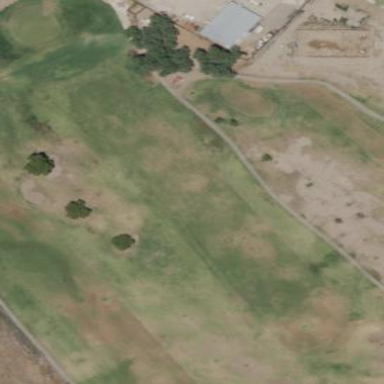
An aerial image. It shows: Grassy area designated as golf fairway.